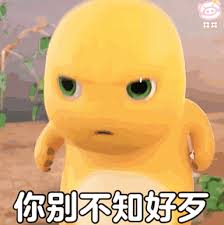
Label: nailong